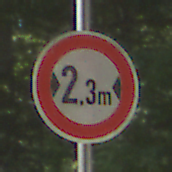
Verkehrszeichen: TatsaechlicheBreite2Komma3
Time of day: Midday
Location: Outdoor (RoadRail)
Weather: Clear
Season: NotSpecified
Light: Natural